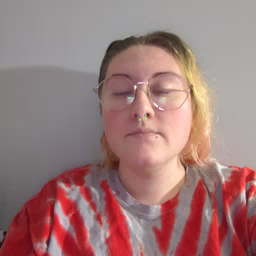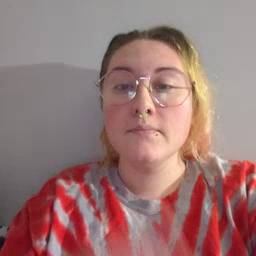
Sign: beside